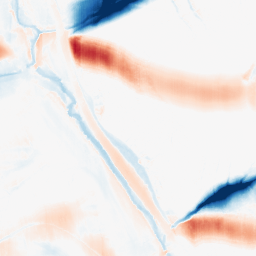
Category: morphological
Decomposition family: morphological_ellipse
Decomposition parameters: operation: average
width: 50
height: 10
Upsampling method: bspline
Upsampling parameters: scale: 2
Upsampling scale: 2